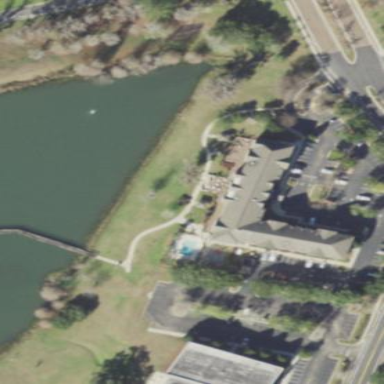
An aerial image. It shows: Hotel building.